Question: I would like to call some implemented validation Javascript method
'''
validatePageProperties = function() {...}
'''
When I click on the Button "Activate Later" (see the pic). Any Idea how to do this?

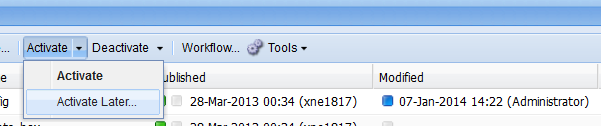
Answer: You will need to overlay the siteadmin at /libs/wcm/core/content/siteadmin. Just copy that node structure and place it at /apps/wcm/core/content/siteadmin. Then navigate to /apps/wcm/core/content/siteadmin/actions/activate/menu/activateLater and place your javascript function in the handler property. You may need your custom javascript handler to call the existing handler when it finishes.
Also your custom javascript will need to be loaded in the admin. You can do this by putting it into a client library (cq:ClientLibraryFolder) and assigning it a category of cq.wcm.admin.